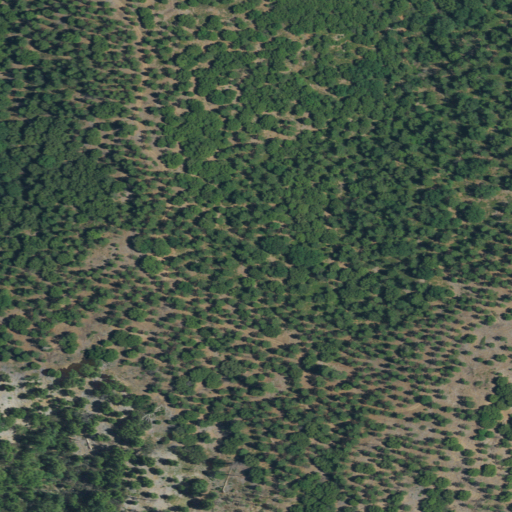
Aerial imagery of mountain in California named Shingle Hill containing shrub and evergreen forest